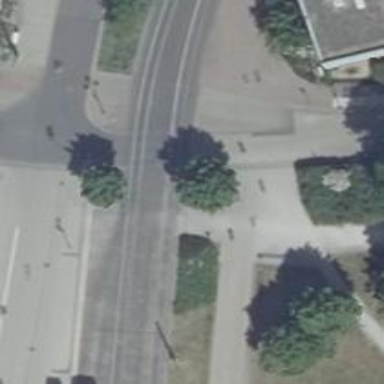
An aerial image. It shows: Tram crossing on the railway.